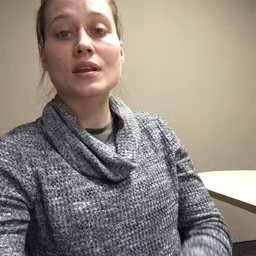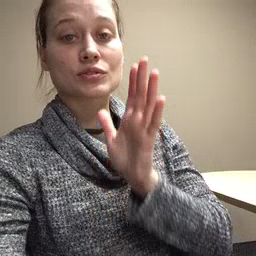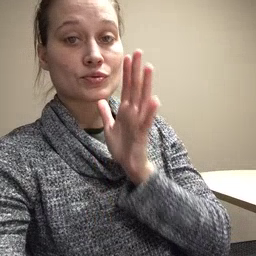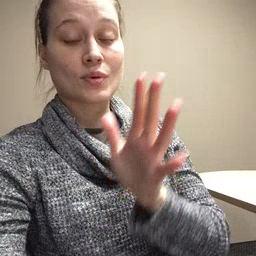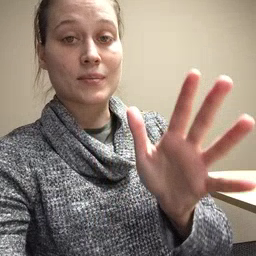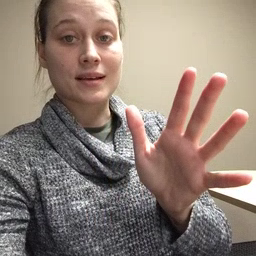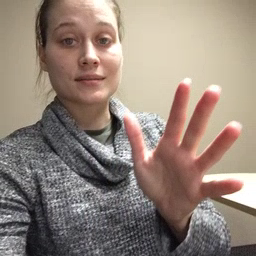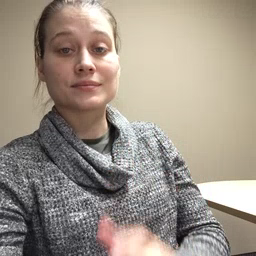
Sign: grandma